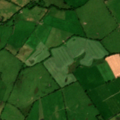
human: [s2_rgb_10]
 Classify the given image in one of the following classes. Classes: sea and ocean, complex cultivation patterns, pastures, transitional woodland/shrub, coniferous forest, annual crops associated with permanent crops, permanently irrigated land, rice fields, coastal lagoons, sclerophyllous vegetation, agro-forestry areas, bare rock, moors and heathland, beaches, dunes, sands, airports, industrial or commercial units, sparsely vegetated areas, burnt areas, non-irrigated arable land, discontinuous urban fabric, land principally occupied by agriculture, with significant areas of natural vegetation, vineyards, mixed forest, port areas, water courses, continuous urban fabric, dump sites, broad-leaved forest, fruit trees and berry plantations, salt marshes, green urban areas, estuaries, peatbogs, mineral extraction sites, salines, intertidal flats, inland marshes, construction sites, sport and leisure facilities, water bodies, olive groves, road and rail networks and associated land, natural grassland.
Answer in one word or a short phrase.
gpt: pastures